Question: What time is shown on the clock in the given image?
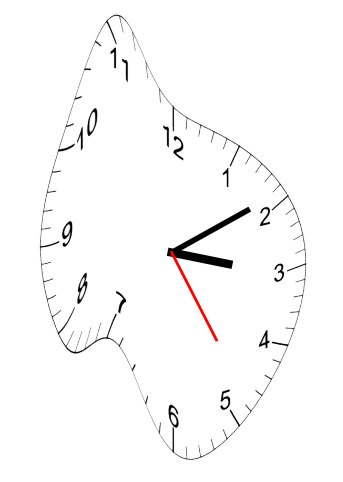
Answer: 03:09:24